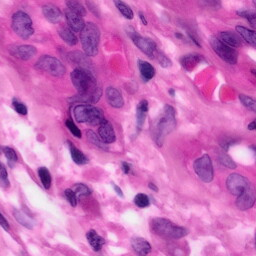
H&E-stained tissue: Pancreatic